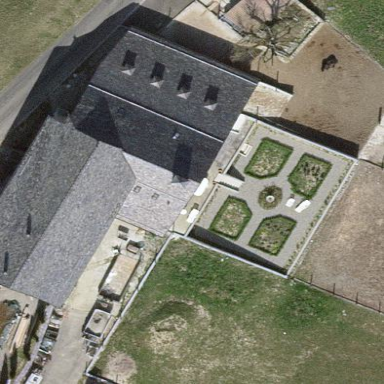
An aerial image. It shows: Farmyard area.